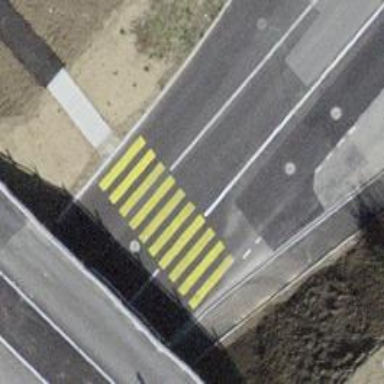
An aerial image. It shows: Uncontrolled zebra crossing with yellow markings.